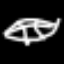
Label: leaf